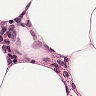
Metastatic tissue present: no